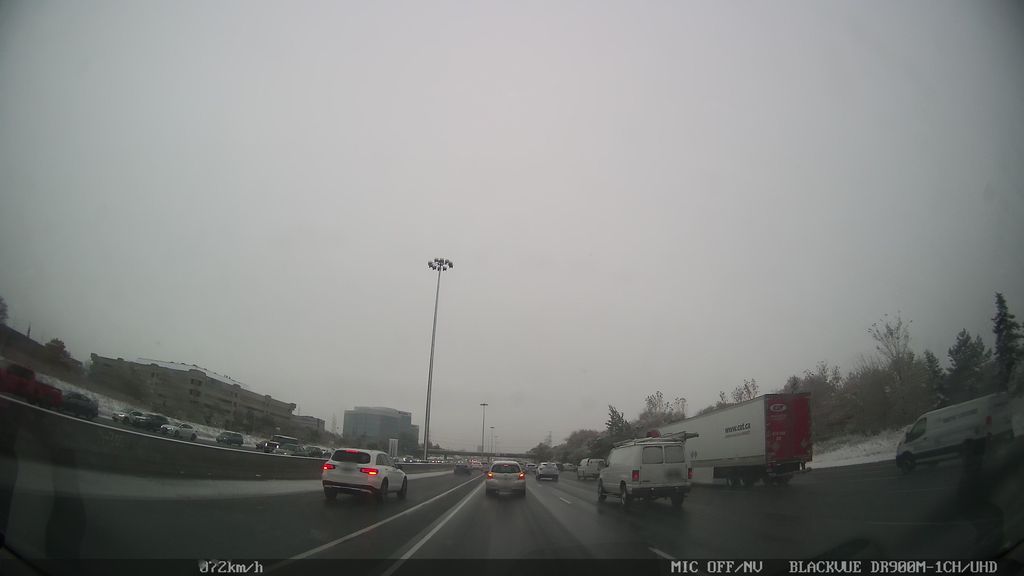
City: toronto